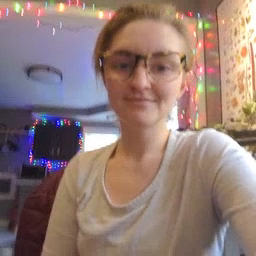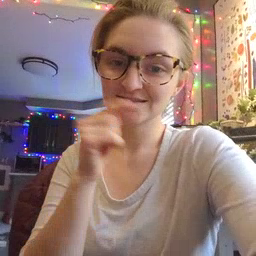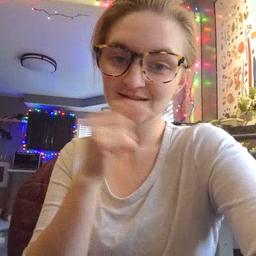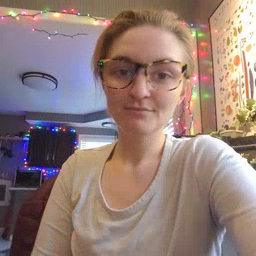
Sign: toothbrush